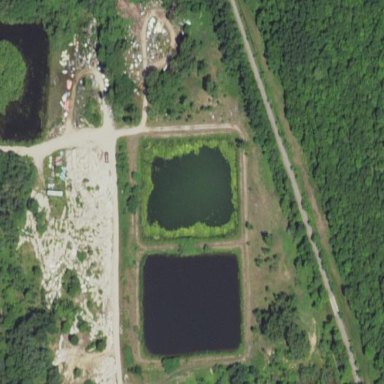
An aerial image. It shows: Serene pond surrounded by nature.